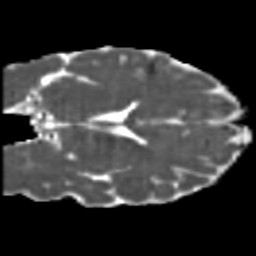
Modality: MD
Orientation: coronal
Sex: male
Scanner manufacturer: siemens
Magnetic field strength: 3 T
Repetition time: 5 s
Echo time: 0.07 s